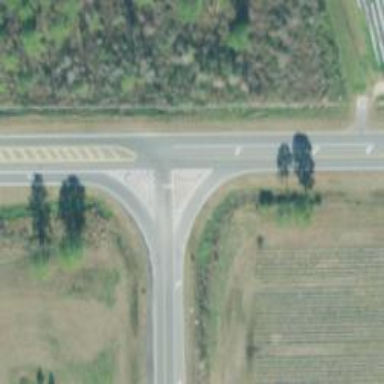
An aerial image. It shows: Primary link road with asphalt surface.